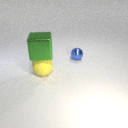
small blue metal sphere behind large yellow rubber sphere